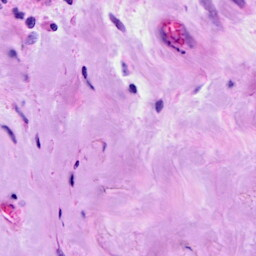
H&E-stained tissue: Breast